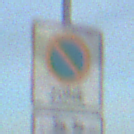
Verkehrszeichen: BeginnEingeschraenktesHalteverbotZone
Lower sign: ZeitangabenMitBeschraenkungAufWochentage9
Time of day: SunriseSunset
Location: Outdoor (Beach)
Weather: PartlyCloudy
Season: NotSpecified
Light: Natural